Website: lowes
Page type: customer-info-address
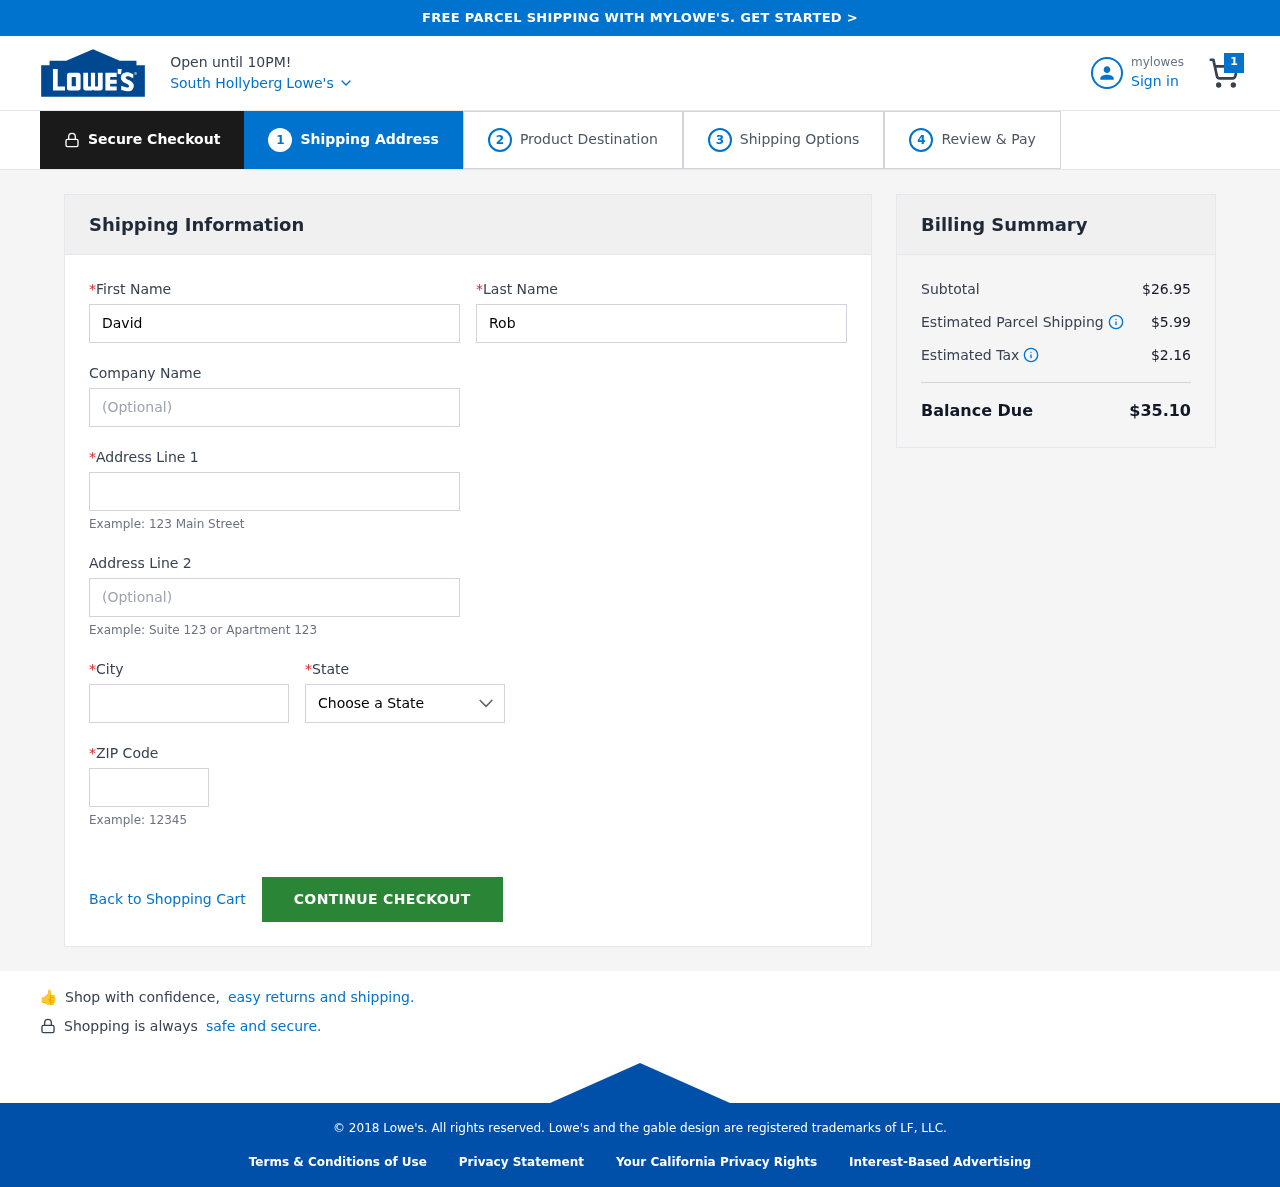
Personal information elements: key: PII_CITY
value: South Hollyberg
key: PII_COMPANY
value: Orozco Group
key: PII_FIRSTNAME
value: David
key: PII_LASTNAME
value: Robertson
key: PII_POSTCODE
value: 47213
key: PII_STATE
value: Alabama
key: PII_STREET
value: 6384 Stewart Centers
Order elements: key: ORDER_NUM_ITEMS
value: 1
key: ORDER_SUBTOTAL
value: $26.95
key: ORDER_SHIPPING_COST
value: $5.99
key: ORDER_TAX
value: $2.16
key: ORDER_TOTAL
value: $35.10